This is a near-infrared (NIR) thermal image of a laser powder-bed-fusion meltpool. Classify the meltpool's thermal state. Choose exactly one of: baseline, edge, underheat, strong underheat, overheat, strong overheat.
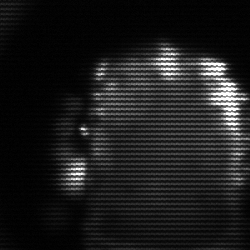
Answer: baseline